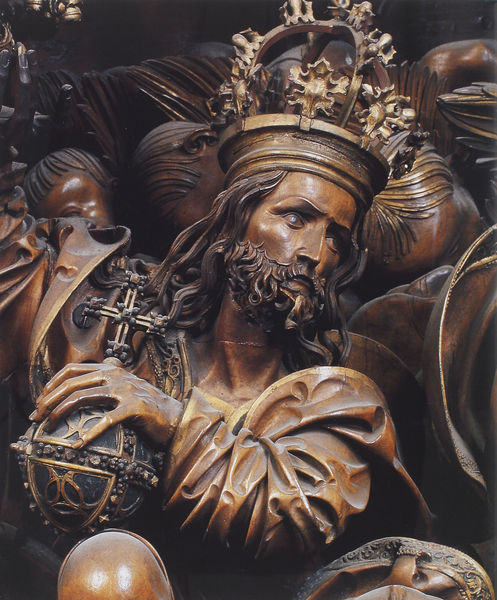
Titel: Hochaltar aus der Abteikirche Zwettl in Niederösterreich
Standort: Adamov (Adamsthal), Pfarrkirche St. Barbara (EU - Tschechische Republik - Südmähren)
Schlagwörter: hand, mann, umhang, menschen, braun, finger, holz, köpfe, mund, nase, schwarz, stirn, bart, richter, arm, augen, böse, falten, gesicht, ärmel, hals, kirche, gold, haare, mantel, kind, saum, krone, locken, engel, apfel, relief, kaiser, könig, detail, faltenwurf, knie, kreuz, kupfer, kugel, altar, schnitzerei, jesus, krönung, heiliger, putten, globus, zepter, umhand, weltkugel, regent, reichsapfel, nae, rächer, al, hoilz, gotvater, urteilsverkünder